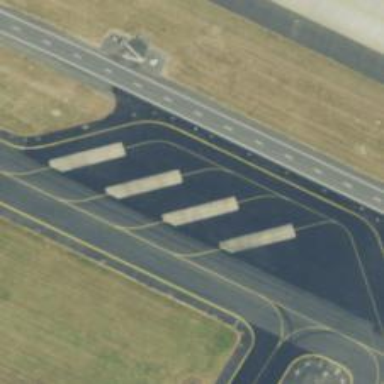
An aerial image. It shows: View of taxiway at the airport.